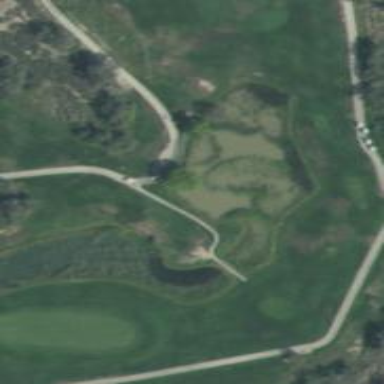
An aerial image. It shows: Golf tee.